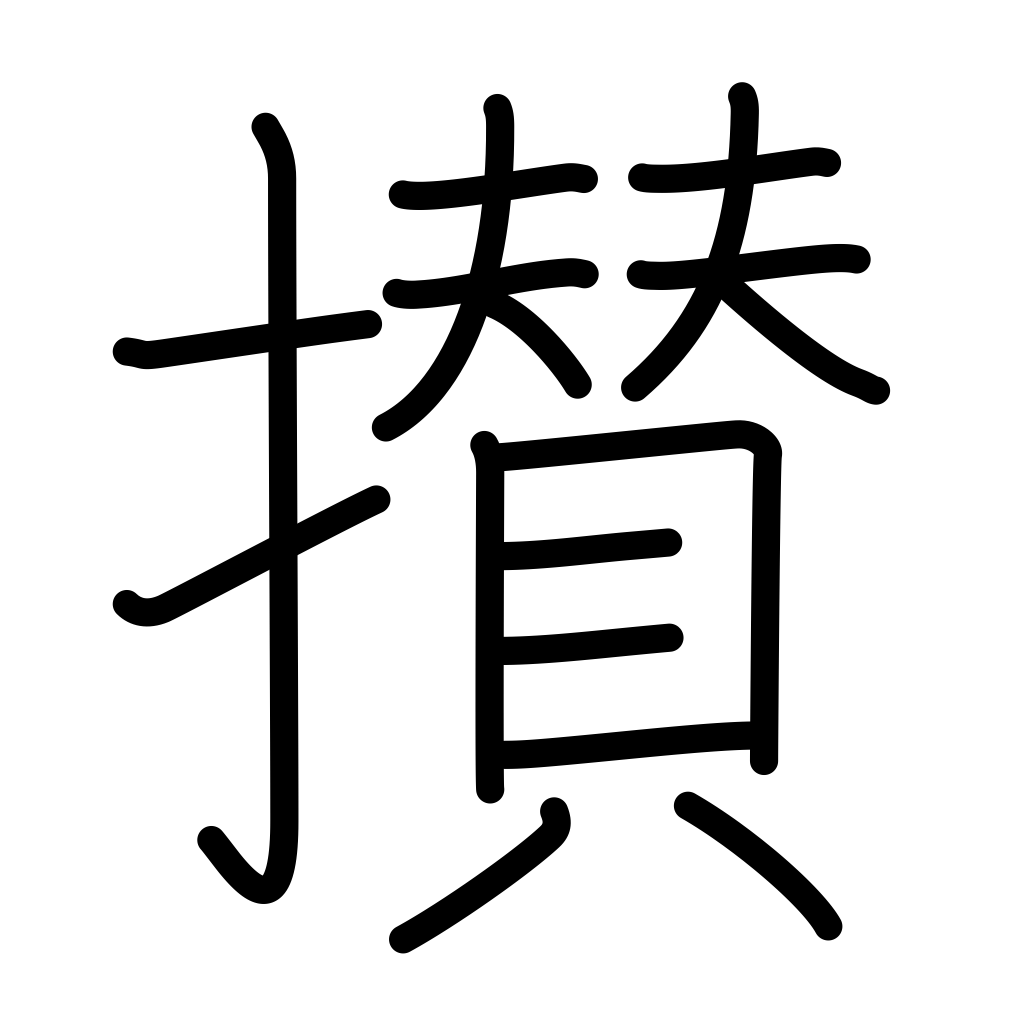
Meaning: gather, come together